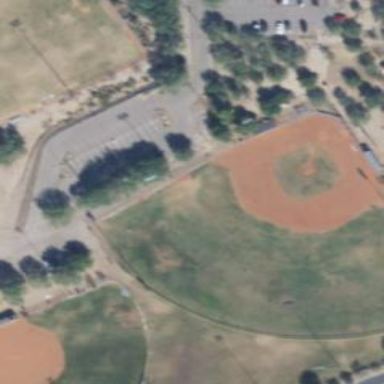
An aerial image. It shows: Baseball pitch for leisure land.